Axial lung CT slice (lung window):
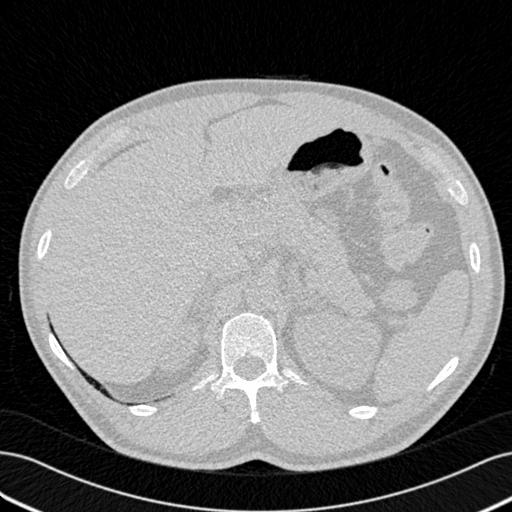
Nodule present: no